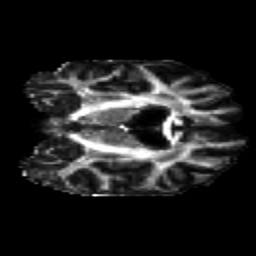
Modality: FA
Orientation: coronal
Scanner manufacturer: ge
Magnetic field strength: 3 T
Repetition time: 8.8 s
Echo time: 0.085 s